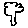
Label: tree